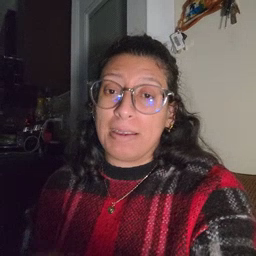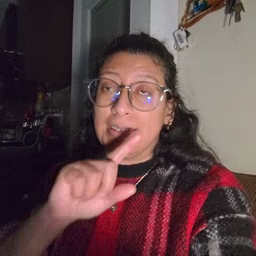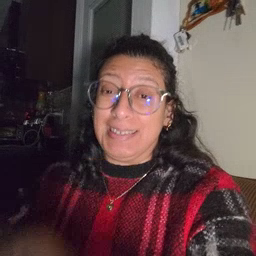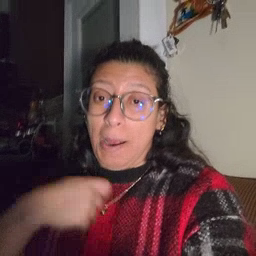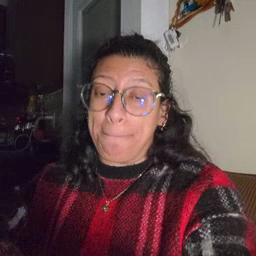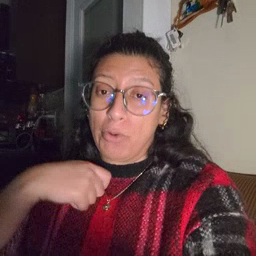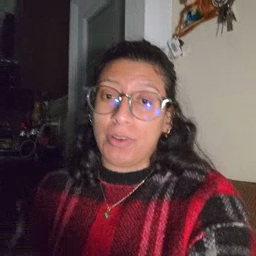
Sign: zipper